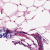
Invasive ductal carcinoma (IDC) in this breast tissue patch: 0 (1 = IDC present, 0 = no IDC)